Interaction volume radius: 5 \u00c5
Interaction volume height: 10 \u00c5
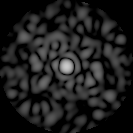
Disorder parameter: 0.8498